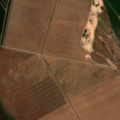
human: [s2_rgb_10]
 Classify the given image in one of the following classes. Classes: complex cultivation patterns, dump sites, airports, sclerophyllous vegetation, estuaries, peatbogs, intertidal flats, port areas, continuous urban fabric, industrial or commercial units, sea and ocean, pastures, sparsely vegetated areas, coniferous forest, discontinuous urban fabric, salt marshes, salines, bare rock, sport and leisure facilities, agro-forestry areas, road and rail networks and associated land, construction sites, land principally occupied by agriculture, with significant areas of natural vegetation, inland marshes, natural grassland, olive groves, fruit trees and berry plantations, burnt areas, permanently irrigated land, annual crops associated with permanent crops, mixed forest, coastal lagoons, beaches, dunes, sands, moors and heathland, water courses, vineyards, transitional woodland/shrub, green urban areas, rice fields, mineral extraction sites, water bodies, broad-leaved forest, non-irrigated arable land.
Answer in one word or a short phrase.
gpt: rice fields, pastures, salt marshes, salines